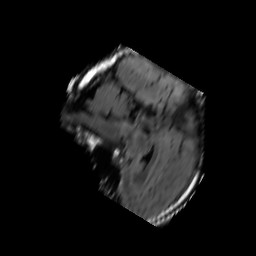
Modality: FLAIR
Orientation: sagittal
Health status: ill
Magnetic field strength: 3 T